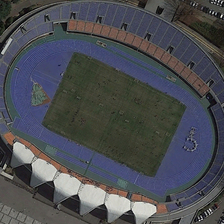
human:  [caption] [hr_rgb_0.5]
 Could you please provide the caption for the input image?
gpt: many people are in a playground of a stadium near a parking lot .

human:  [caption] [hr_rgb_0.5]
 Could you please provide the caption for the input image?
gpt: many people are in a playground of a stadium near a parking lot .

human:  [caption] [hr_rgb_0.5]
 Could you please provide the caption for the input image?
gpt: many people are in a playground of a stadium near a parking lot .

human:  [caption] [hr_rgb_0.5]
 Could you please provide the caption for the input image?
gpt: many people are in a playground of a stadium near a parking lot .

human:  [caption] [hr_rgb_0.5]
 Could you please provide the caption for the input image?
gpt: many people are in a playground of a stadium near a parking lot .